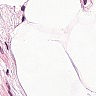
Metastatic tissue present: no